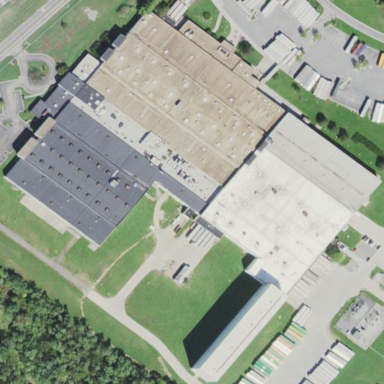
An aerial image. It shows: Manufacturing building.